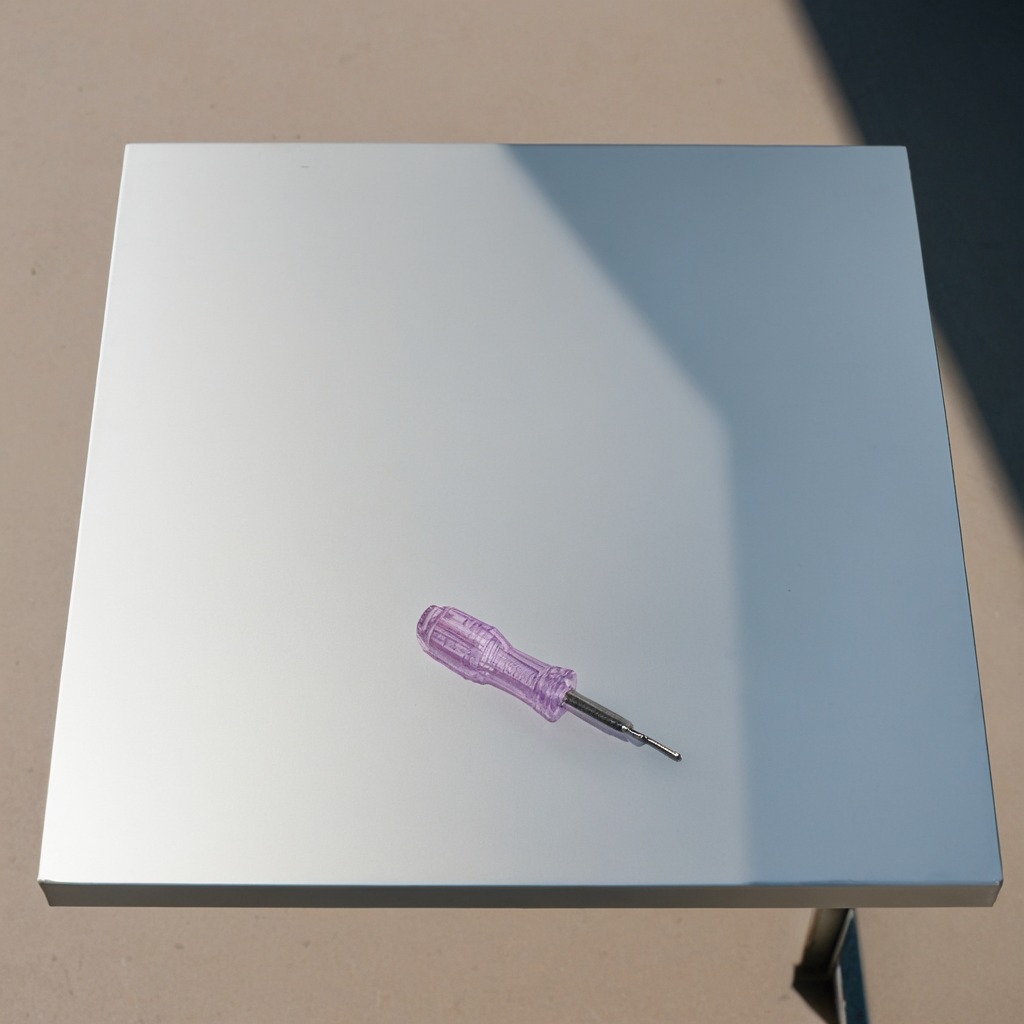
A screwdriver lies on the table.